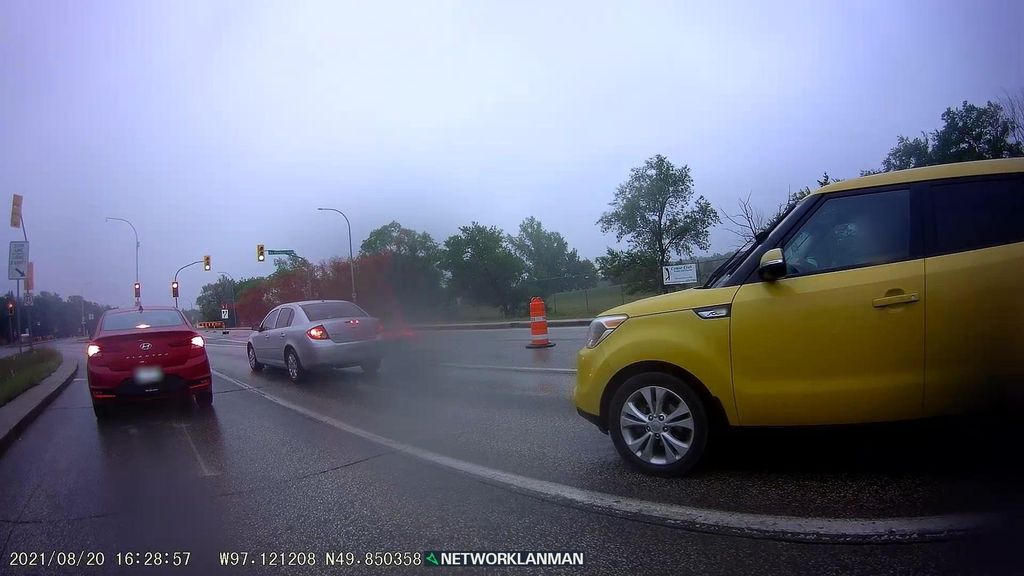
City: winnipeg